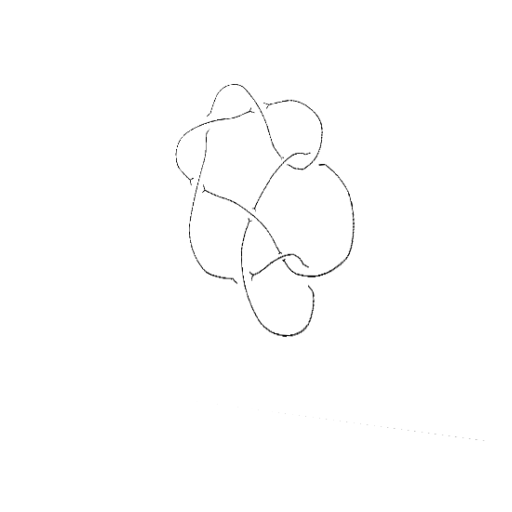
Crossing number: 9